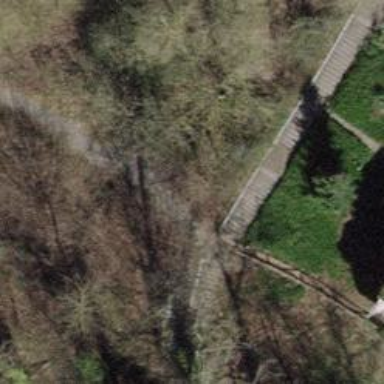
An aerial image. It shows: Set of steps on the road.